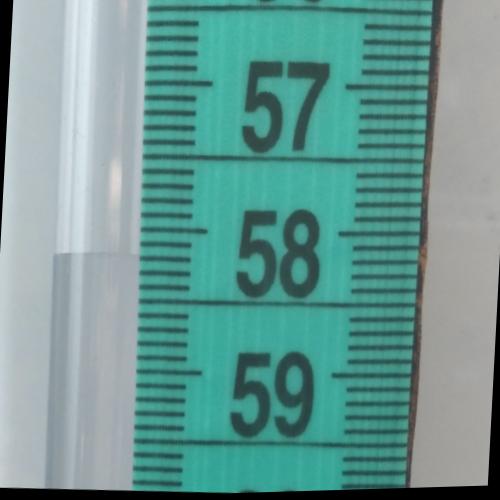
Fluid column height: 58.2 cm